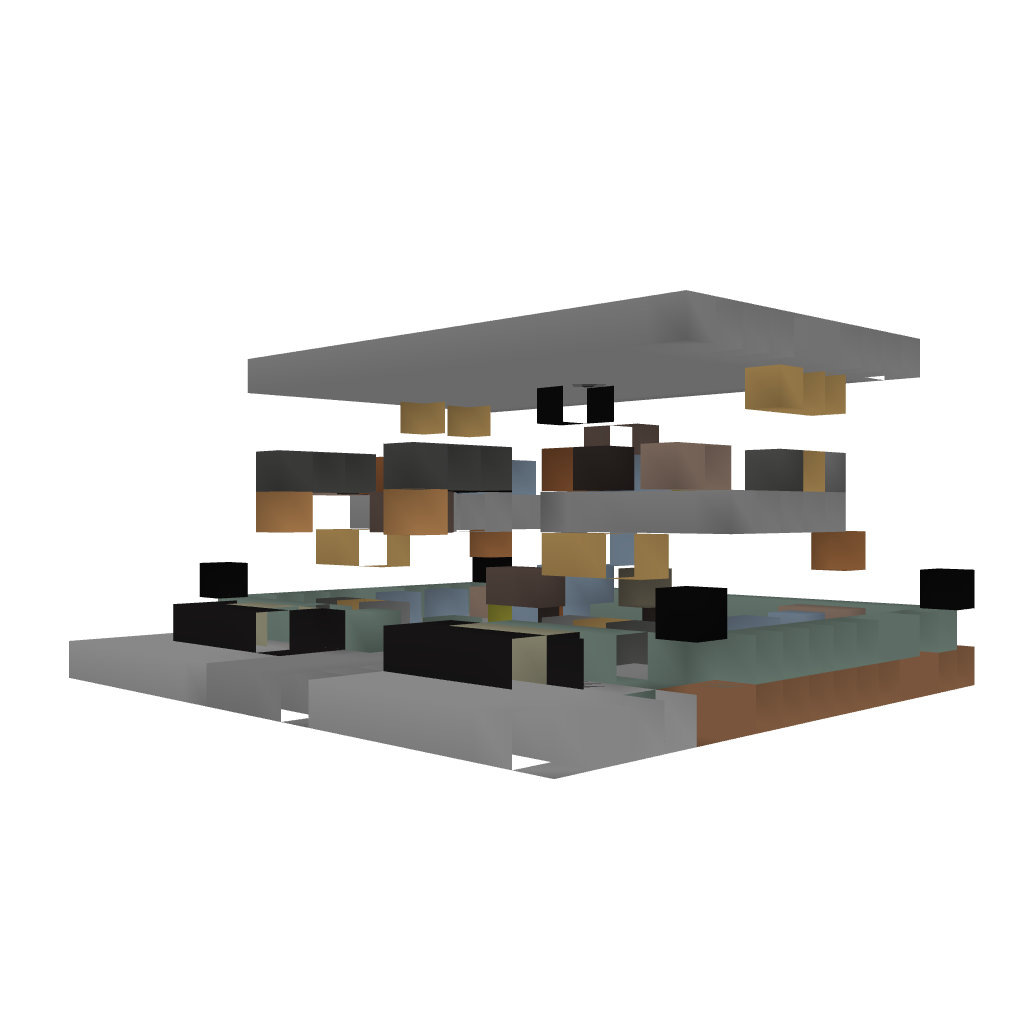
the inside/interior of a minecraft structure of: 4-unit Apartment Building (CF)